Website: ulta-beauty
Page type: address-validator
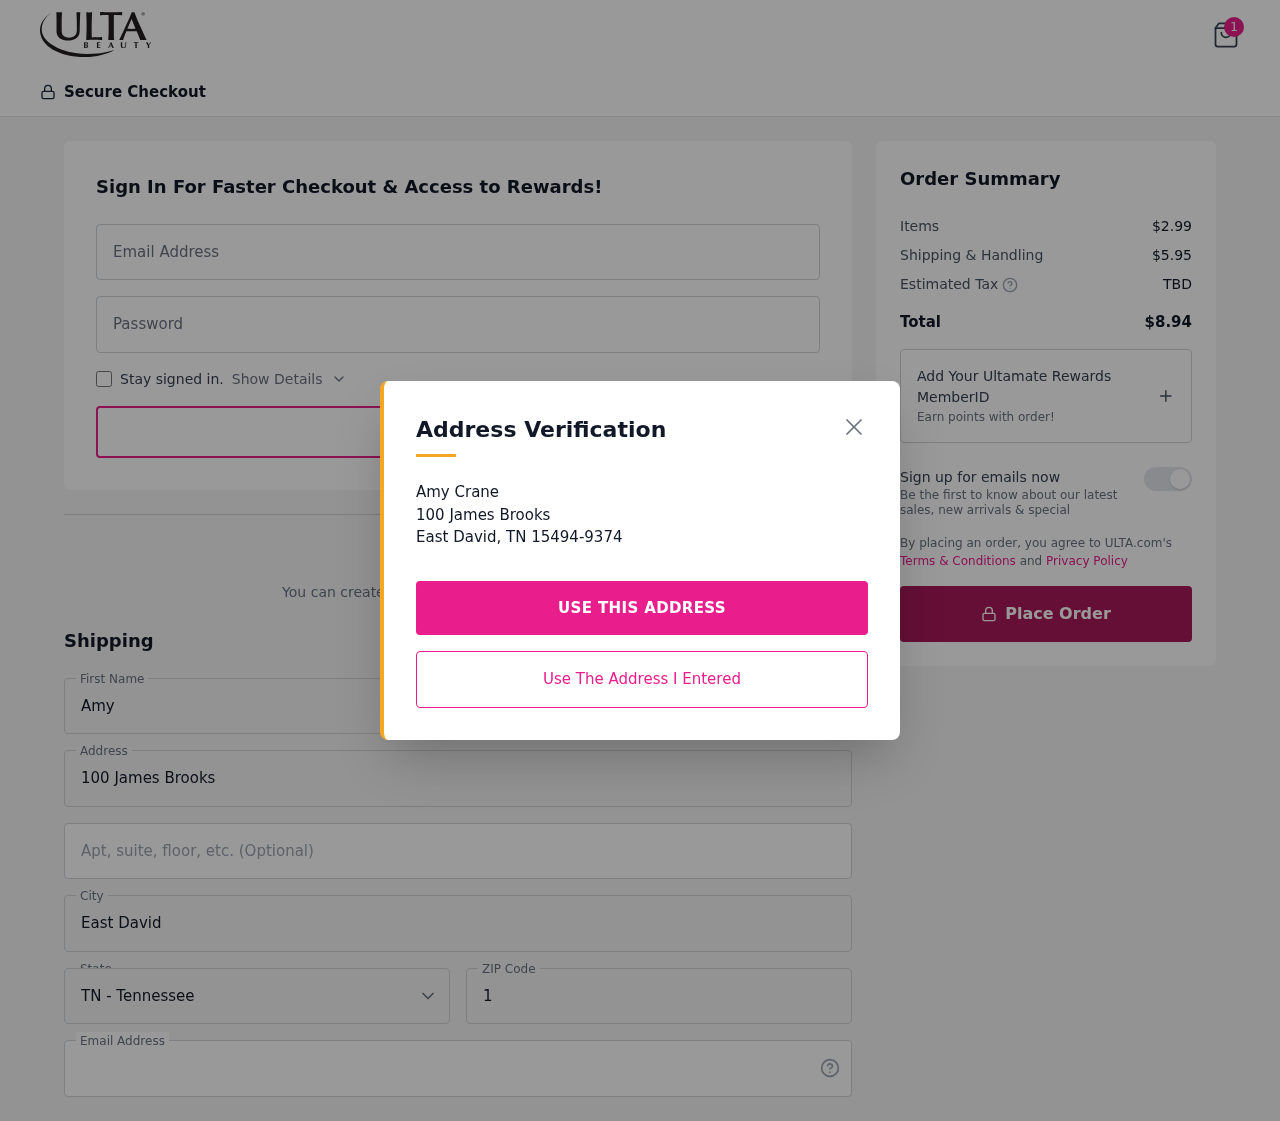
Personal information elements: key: PII_CITY
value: East David
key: PII_EMAIL
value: amy_crane@hotmail.com
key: PII_FIRSTNAME
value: Amy
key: PII_LASTNAME
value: Crane
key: PII_POSTCODE
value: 15494
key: PII_STATE_ABBR
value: TN
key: PII_STREET
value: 100 James Brooks
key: PII_STREET2
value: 100 James Brooks
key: PII_FULLNAME2
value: Amy Crane
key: PII_CITY2
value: East David
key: PII_STATE_ABBR2
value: TN
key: PII_POSTCODE_FULL
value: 15494
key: PII_POSTCODE_EXT
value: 9374
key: PII_POSTCODE_NUMERIC
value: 15494
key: PII_POSTCODE_EXT_NUMERIC
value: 9374
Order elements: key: ORDER_NUM_ITEMS
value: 1
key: ORDER_SUBTOTAL
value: $2.99
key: ORDER_SHIPPING_COST
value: $5.95
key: ORDER_TOTAL
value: $8.94